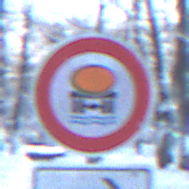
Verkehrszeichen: VerbotFahrzeugeWassergefaehrdenderLadung
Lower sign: RichtungsangabeDurchPfeile5
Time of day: MorningAfternoon
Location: Outdoor (Nature)
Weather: Clear
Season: Winter
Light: Natural